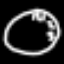
Label: clock